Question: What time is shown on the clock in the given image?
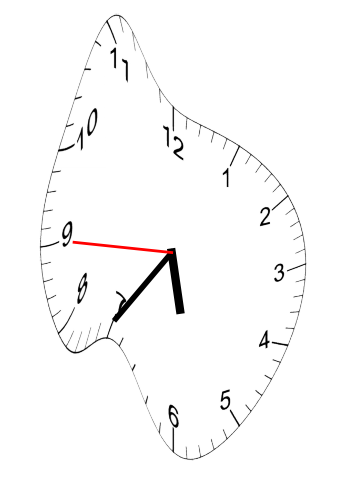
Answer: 05:35:45